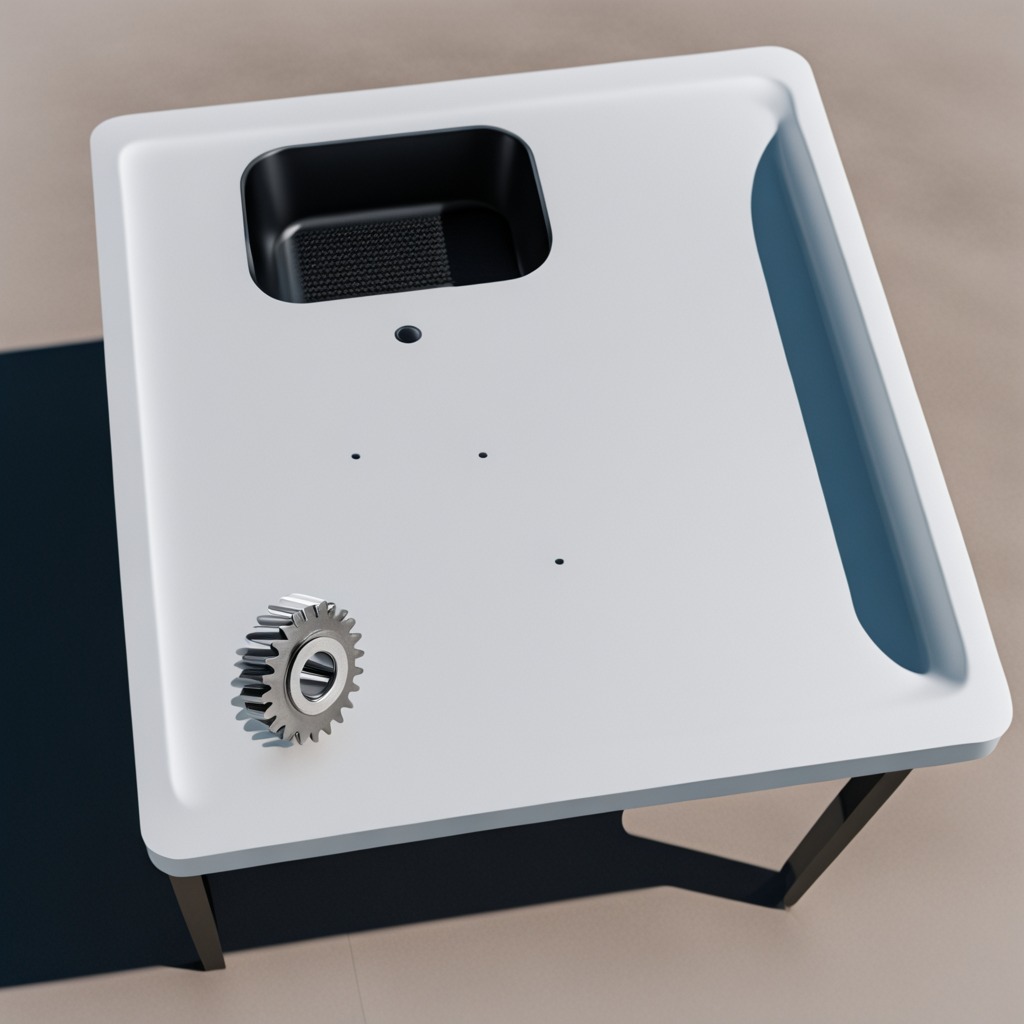
A steel gear with teeth lies on the utility table.